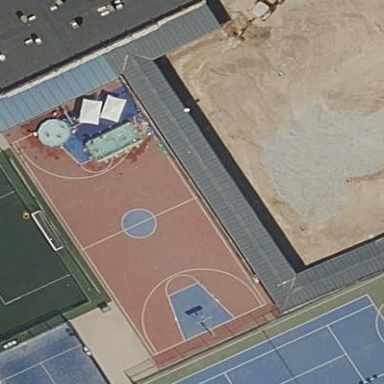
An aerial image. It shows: Multi-sport pitch for leisure land activities.